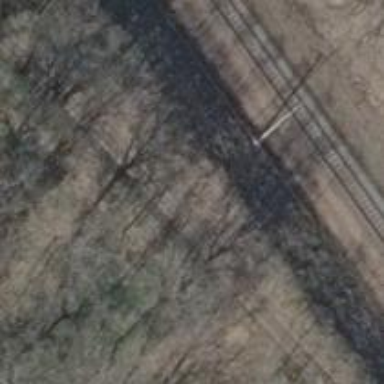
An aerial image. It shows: Compacted grade3 track.